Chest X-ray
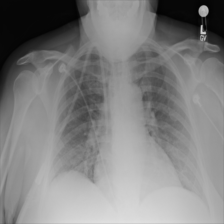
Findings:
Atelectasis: negative
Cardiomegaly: negative
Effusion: negative
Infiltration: negative
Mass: negative
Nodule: negative
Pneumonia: negative
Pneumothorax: negative
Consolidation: negative
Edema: negative
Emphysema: negative
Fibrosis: negative
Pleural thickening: negative
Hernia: negative